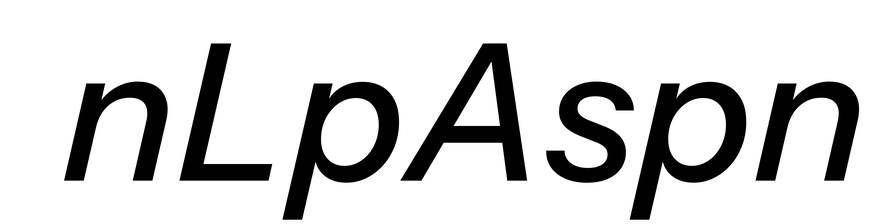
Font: InstrumentSans-Italic_Medium_Italic